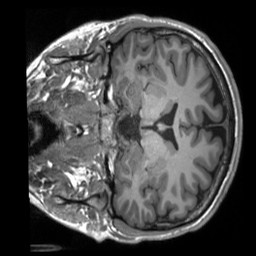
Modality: T1w
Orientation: coronal
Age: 19
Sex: male
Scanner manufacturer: siemens
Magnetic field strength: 3 T
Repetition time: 2.3 s
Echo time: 0.00232 s